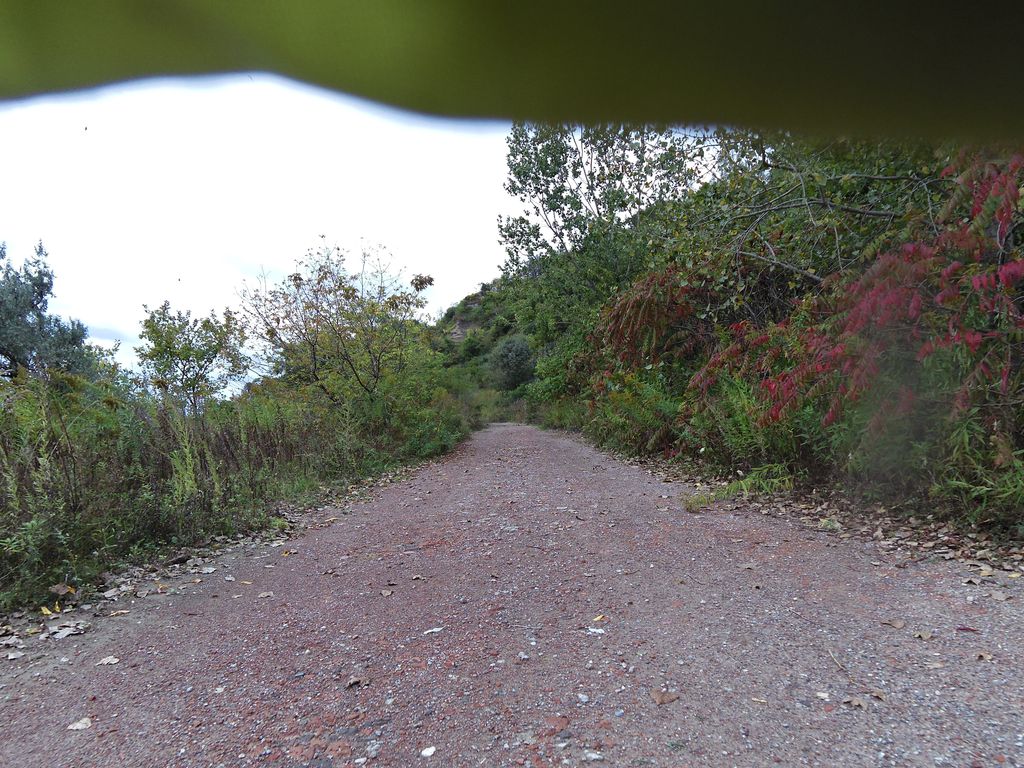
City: toronto